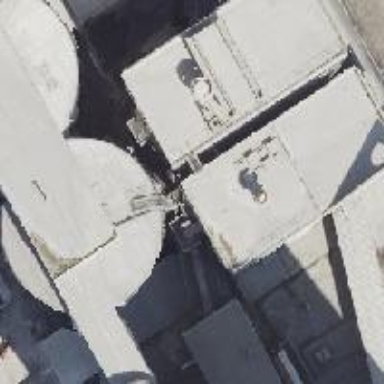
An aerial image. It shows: Industrial building with gray roof.